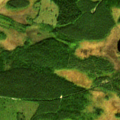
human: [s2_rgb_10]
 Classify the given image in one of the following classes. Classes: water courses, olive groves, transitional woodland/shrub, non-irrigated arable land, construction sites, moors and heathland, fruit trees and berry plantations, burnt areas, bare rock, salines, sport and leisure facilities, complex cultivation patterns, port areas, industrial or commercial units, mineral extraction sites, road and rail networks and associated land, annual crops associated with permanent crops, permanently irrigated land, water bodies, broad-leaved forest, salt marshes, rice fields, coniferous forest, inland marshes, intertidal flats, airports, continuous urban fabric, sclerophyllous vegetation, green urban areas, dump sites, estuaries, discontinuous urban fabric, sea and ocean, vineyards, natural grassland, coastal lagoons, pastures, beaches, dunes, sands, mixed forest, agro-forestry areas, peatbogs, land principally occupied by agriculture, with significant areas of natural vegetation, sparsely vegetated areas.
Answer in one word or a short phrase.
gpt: coniferous forest, mixed forest, transitional woodland/shrub